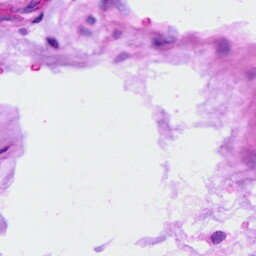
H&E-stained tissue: Ovarian